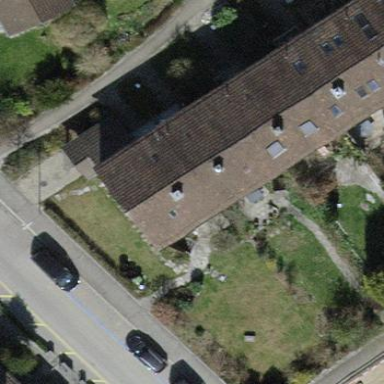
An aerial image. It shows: House with tiled roof.